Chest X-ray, PA view. Patient: 39 years old, sex F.
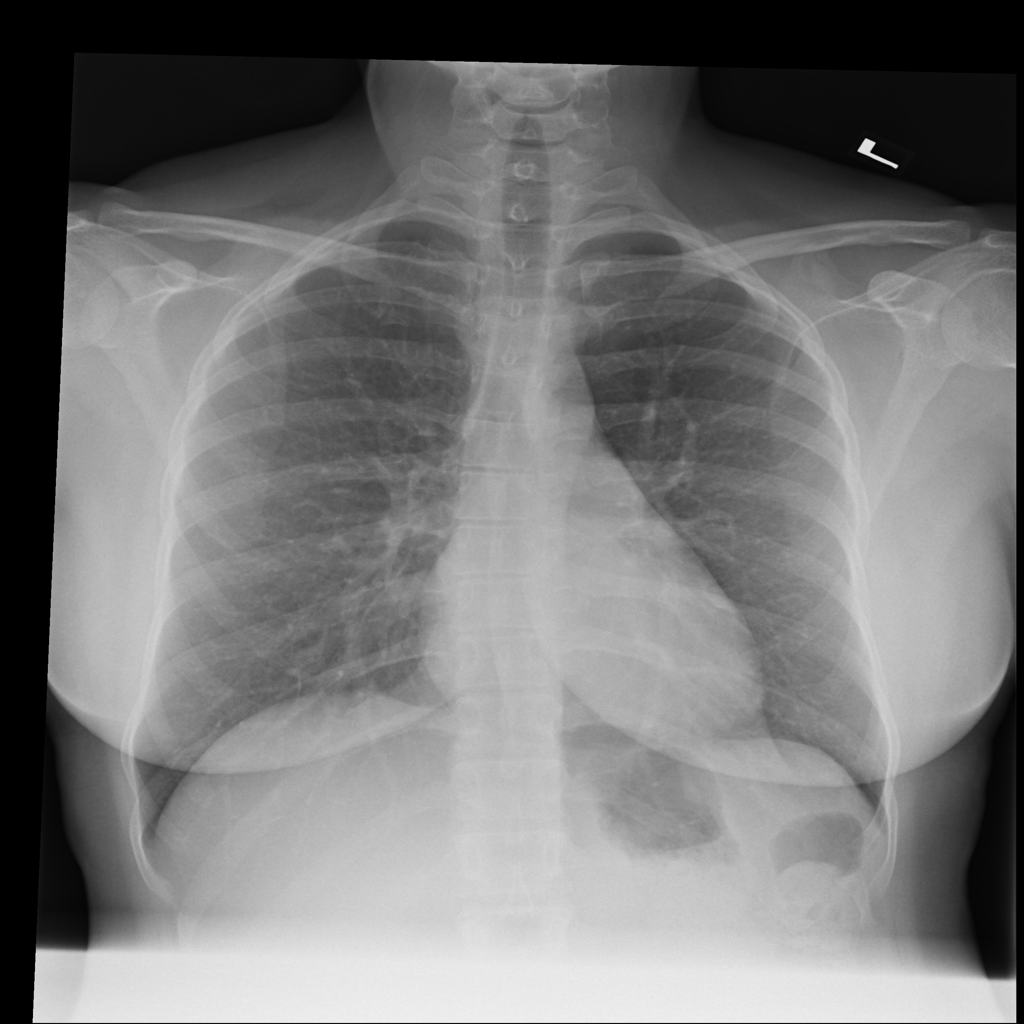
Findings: No Finding